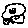
Label: car